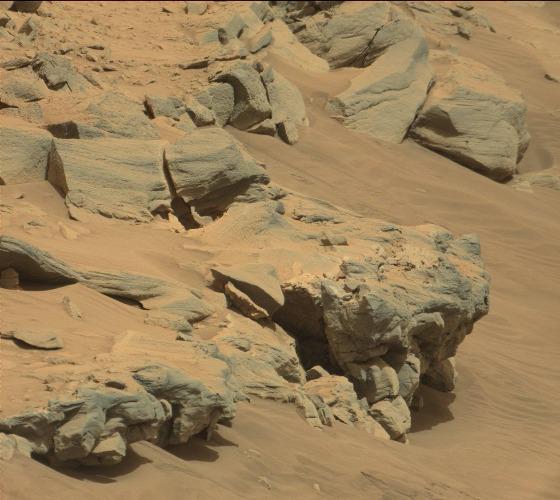
Terrain classes present: Bedrock, Gravel / Sand / Soil, Shadow